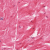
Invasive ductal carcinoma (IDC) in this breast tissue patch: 0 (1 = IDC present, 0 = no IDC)